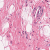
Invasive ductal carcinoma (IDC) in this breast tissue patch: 0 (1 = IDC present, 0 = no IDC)